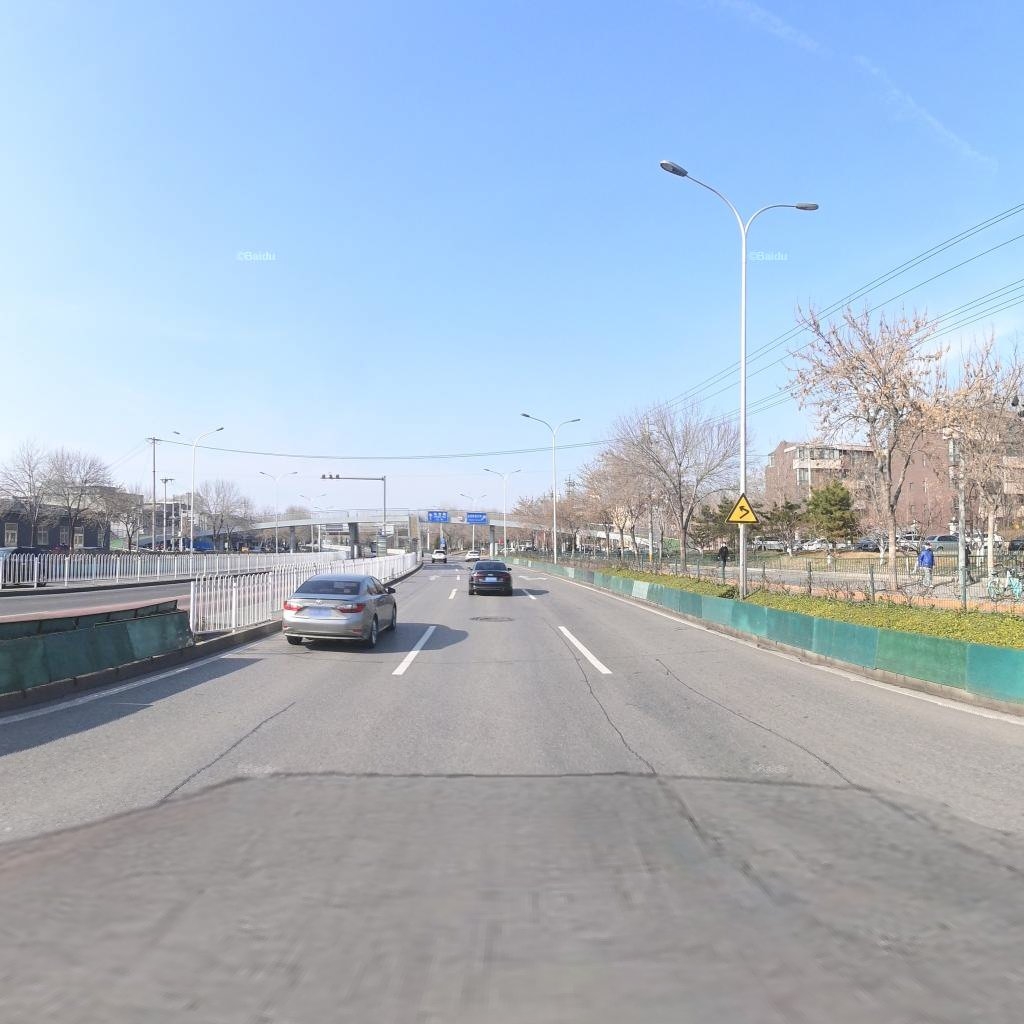
Region: Haidian
Road damage annotations: longitudinal patch, longitudinal patch, transverse patch, longitudinal patch, manhole cover